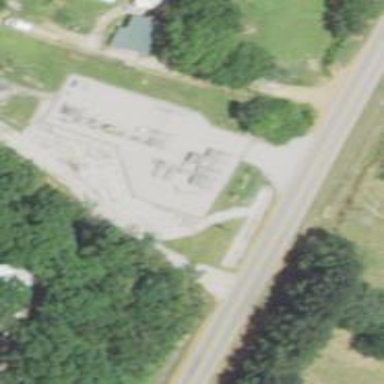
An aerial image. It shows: Distribution level power substation enclosed by fence.